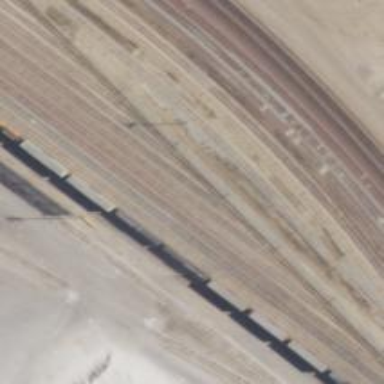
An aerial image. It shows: Railway yard used for servicing trains.